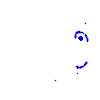
Particle: electron